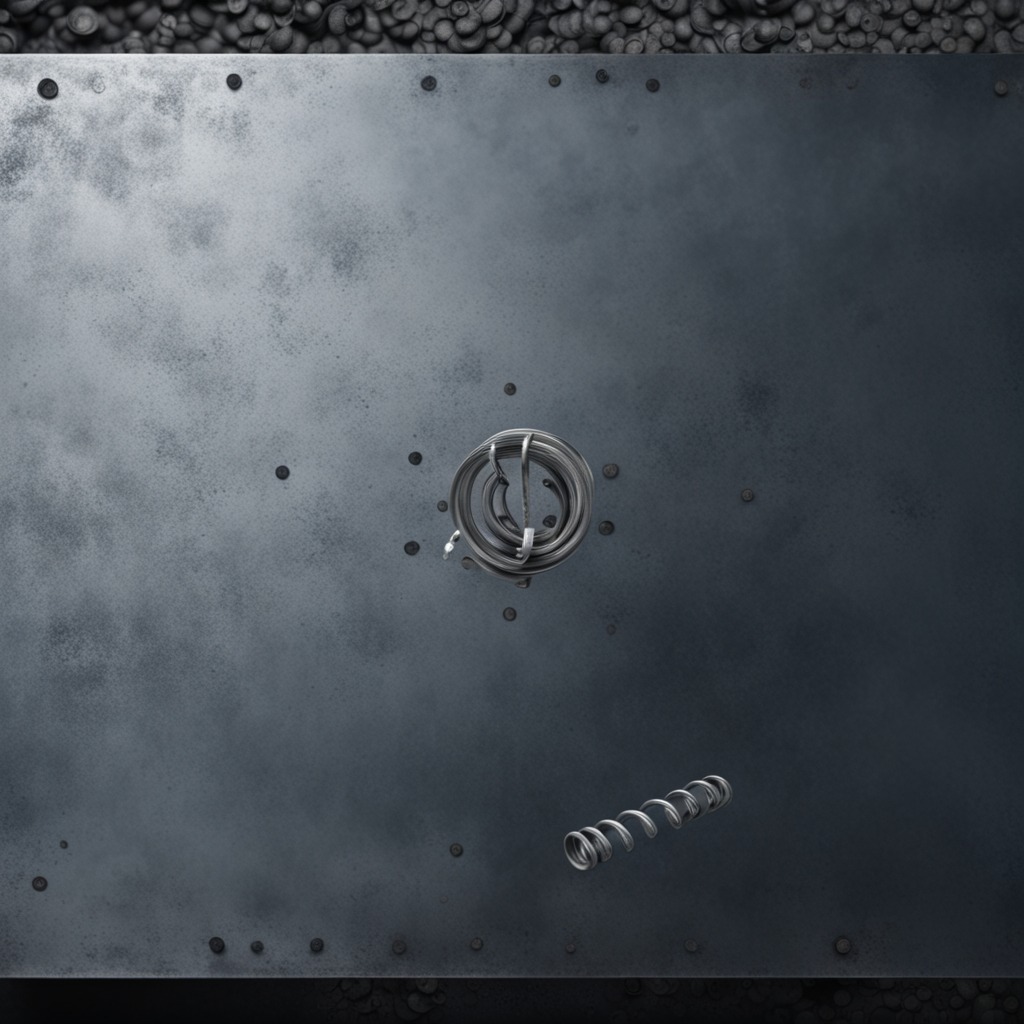
A coiled metal spring lies on the cold steel table in a mining workshop.